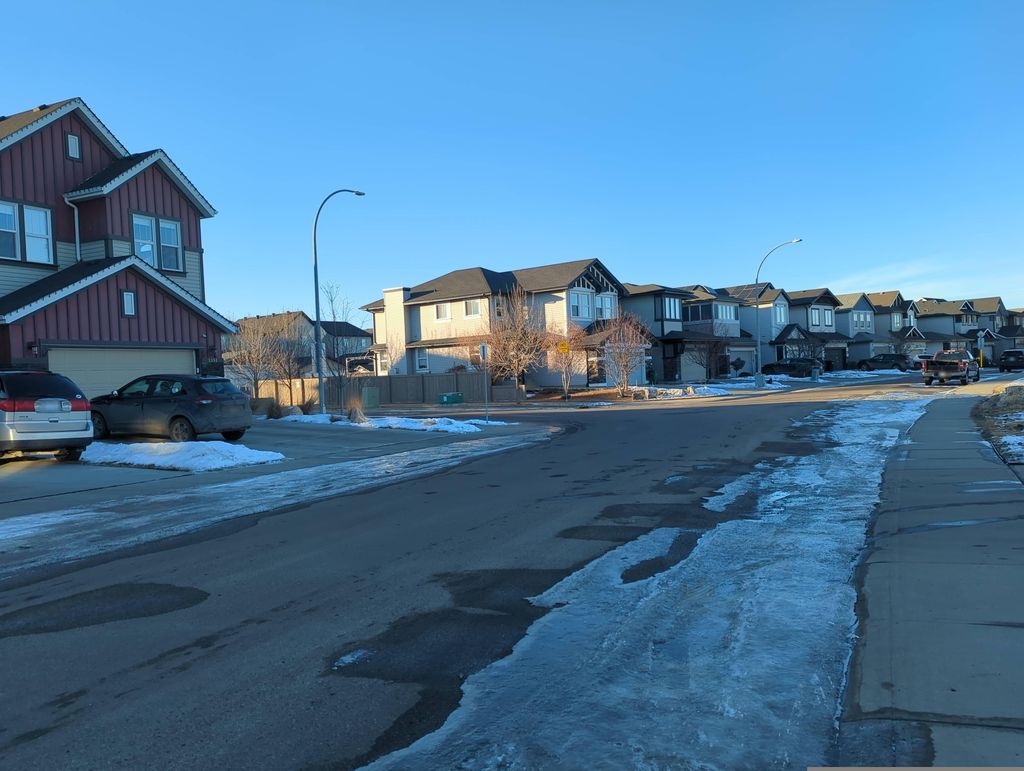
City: edmonton